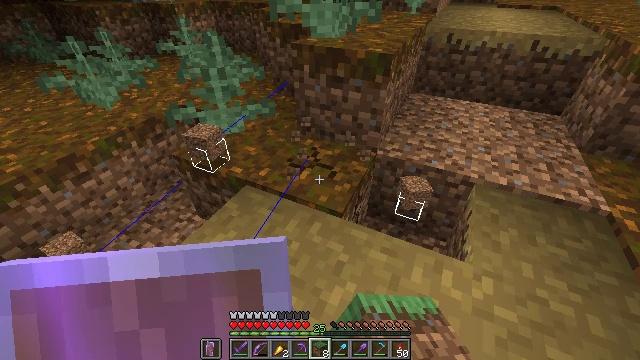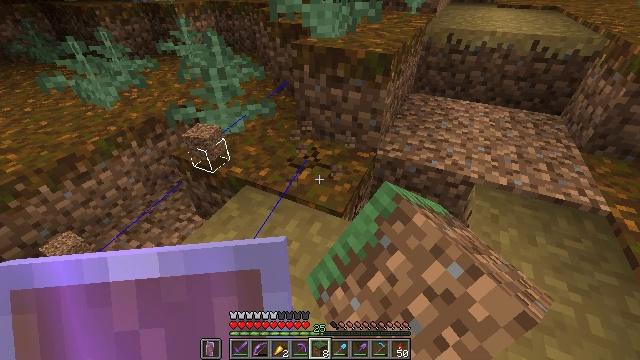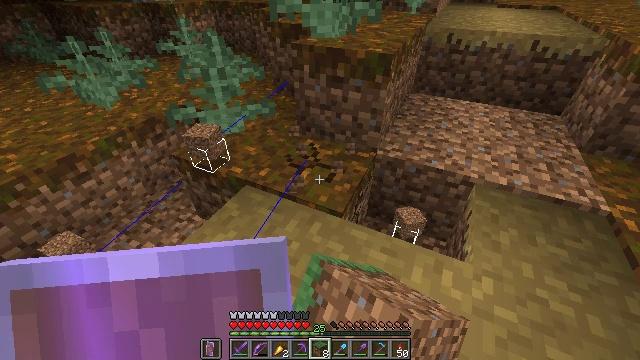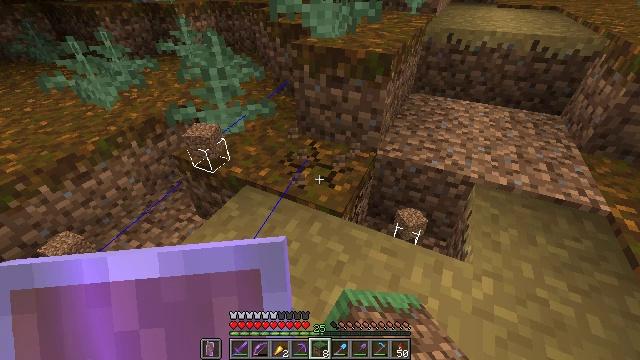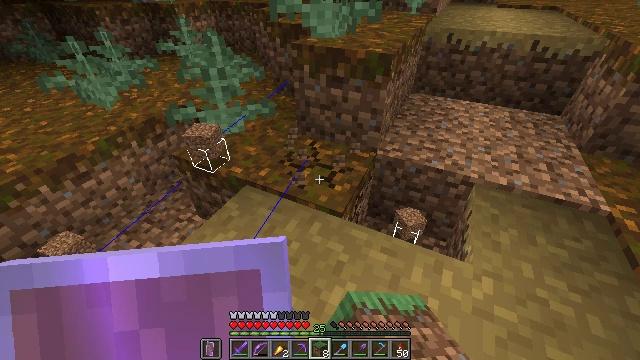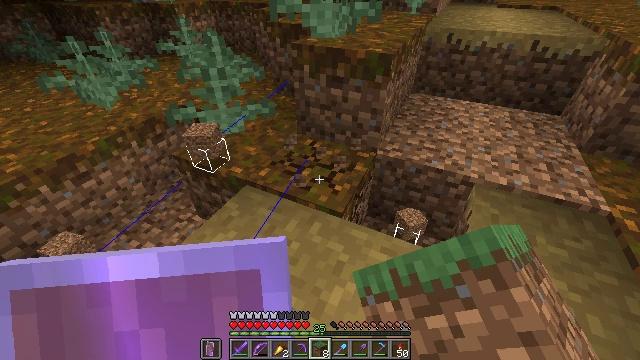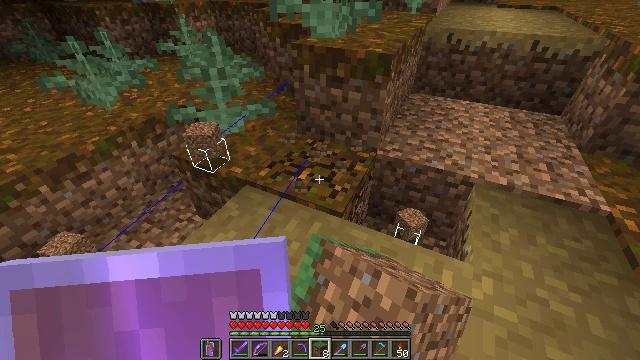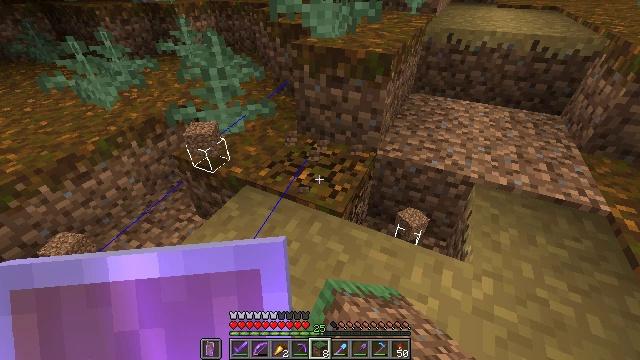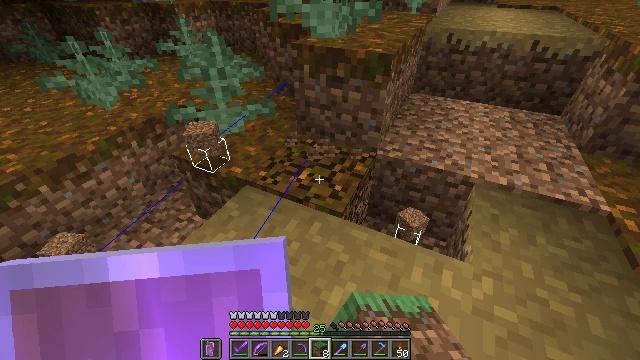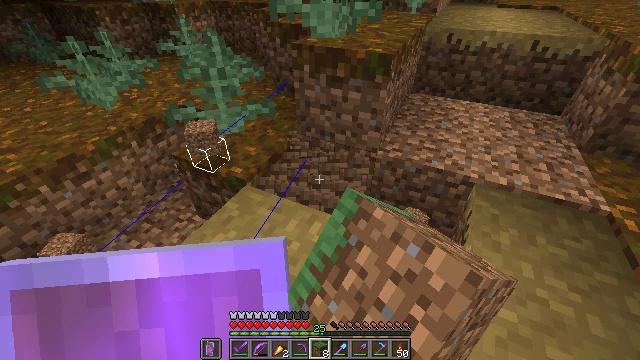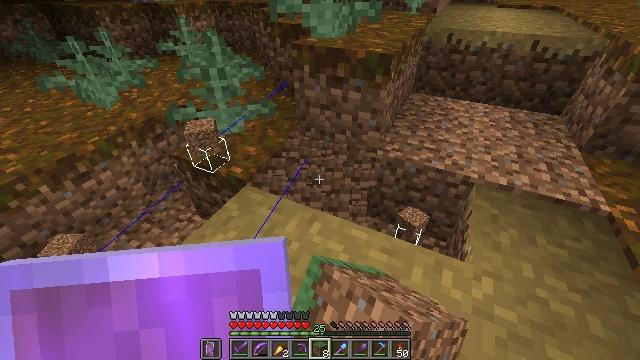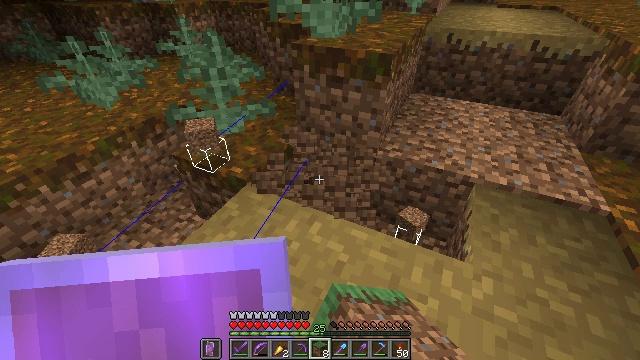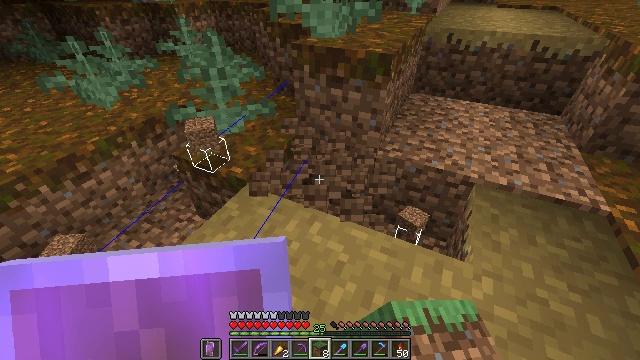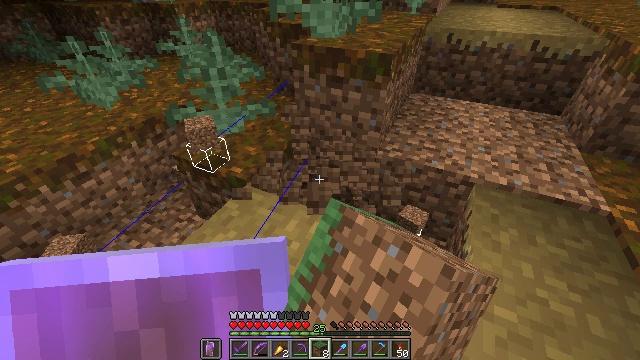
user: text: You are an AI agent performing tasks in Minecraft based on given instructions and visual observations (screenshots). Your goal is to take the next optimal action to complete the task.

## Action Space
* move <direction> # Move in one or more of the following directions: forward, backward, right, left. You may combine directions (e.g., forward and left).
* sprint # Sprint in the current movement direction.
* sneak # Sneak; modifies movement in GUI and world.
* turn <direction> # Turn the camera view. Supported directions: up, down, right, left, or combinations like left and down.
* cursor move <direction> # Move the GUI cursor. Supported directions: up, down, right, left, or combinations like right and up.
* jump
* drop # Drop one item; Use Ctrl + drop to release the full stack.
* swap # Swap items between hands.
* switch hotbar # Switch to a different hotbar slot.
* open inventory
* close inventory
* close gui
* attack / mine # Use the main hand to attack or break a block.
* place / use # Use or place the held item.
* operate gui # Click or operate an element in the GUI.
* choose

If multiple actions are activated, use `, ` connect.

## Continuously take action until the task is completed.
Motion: motion action
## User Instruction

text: Remove the topsoil to get podzol.
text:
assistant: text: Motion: attack / mine
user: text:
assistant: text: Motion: attack / mine
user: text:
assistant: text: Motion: attack / mine
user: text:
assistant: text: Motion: attack / mine
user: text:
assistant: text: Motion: attack / mine
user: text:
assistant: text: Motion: attack / mine
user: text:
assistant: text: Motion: attack / mine
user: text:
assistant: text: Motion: attack / mine
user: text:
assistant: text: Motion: attack / mine
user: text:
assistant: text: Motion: attack / mine
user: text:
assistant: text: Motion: attack / mine
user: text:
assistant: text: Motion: attack / mine
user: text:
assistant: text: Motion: attack / mine
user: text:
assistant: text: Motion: attack / mine